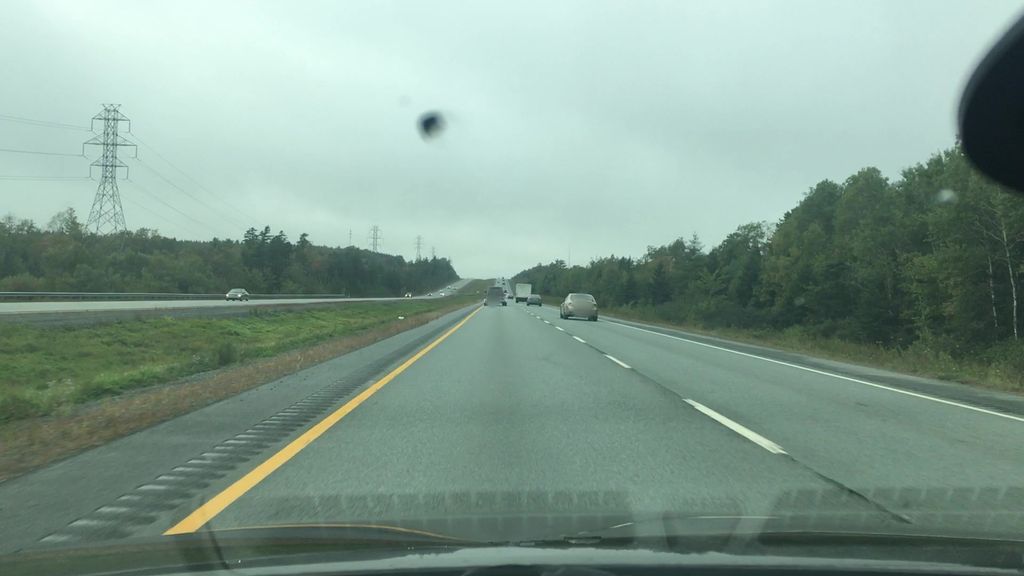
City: halifax